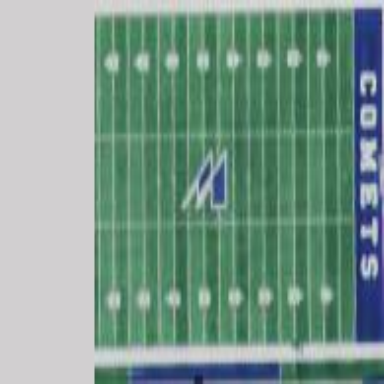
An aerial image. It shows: American football pitch for leisure and sport activities.